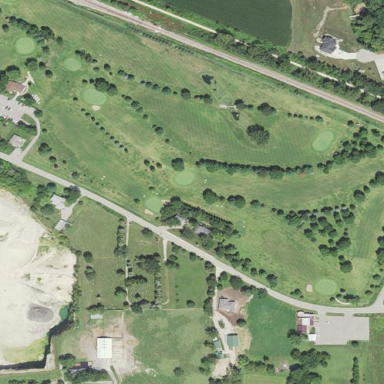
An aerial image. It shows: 9-hole golf course in leisure land setting.